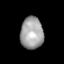
Tissue: lung
Cell type: T cells
Senescence score: 0.2171
Nuclear area (px): 714
Mean DAPI intensity: 162.454